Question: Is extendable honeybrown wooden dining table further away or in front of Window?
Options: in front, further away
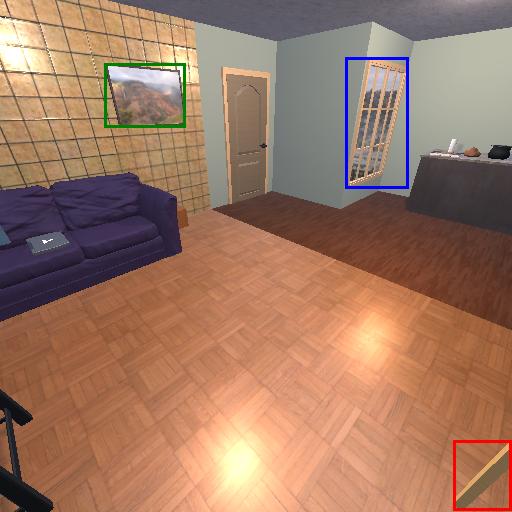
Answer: in front